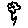
Label: flower